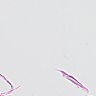
Metastatic tissue present: no